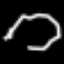
Label: octagon